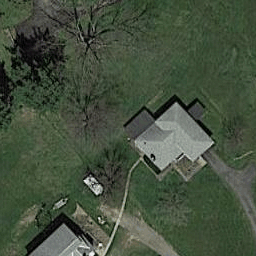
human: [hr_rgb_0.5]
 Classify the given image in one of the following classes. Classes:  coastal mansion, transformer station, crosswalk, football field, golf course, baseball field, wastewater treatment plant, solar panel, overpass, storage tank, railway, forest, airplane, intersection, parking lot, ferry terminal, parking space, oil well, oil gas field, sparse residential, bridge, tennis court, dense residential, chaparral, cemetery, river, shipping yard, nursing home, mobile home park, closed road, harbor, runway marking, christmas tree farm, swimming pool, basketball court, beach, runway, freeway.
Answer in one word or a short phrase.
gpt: sparse residential